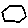
Label: hexagon